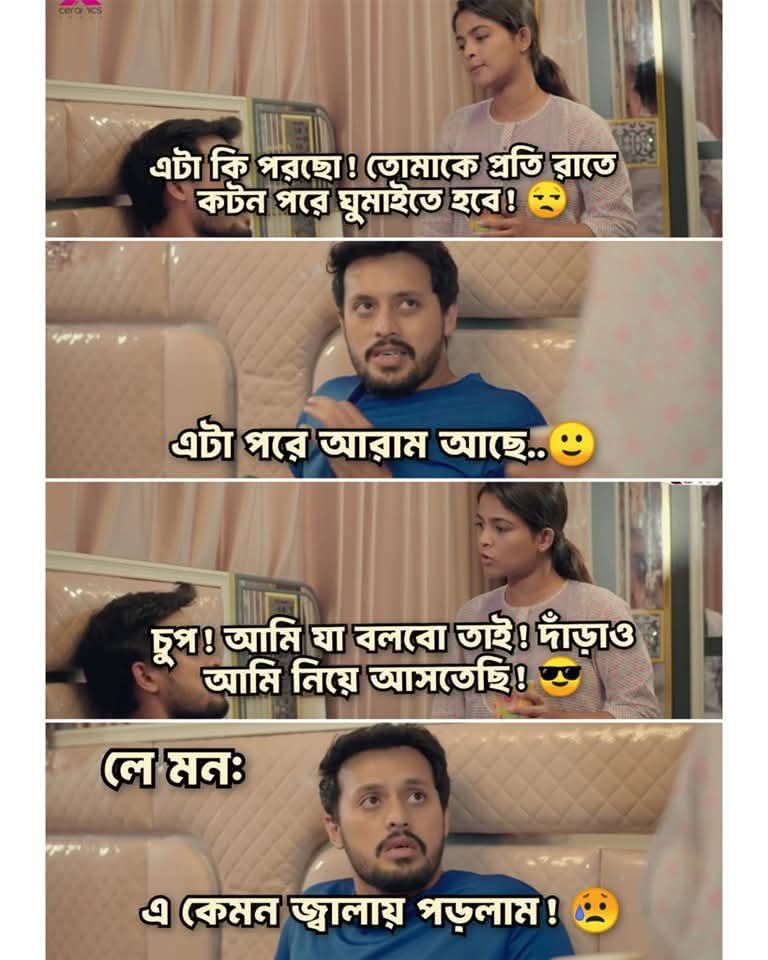
Text: এটা কি পরছো! তোমাকে প্রতি রাতে কটন পরে ঘুমাইতে হবে!
এটা পরে আরাম আছে..
চুপ! আমি যা বলবো তাই! দাঁড়াও আমি নিয়ে আসতেছি!
লে মন:
এ কেমন জ্বালায় পড়লাম!
Label: Non Hate